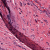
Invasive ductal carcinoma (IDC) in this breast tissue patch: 1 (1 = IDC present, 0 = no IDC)